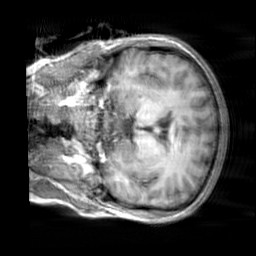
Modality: T1w
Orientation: coronal
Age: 29
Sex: female
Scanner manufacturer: siemens
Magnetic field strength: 3 T
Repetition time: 2.3 s
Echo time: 0.00303 s